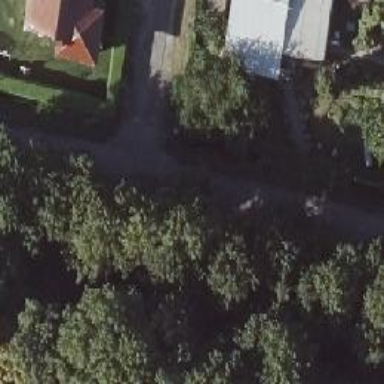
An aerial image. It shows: Asphalt road in residential area.